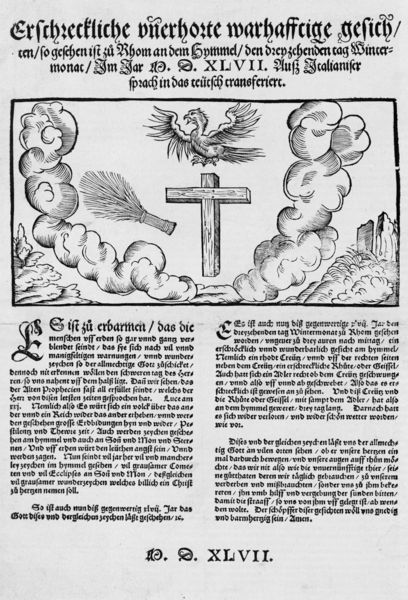
Titel: Erschreckliche vnerhorte warhafftige gesich/ ten/ so gesehen ist
Standort: Zürich.
Institution: Wickiana
Schlagwörter: adler, feuer, flügel, vogel, wolken, landschaft, grau, schwarz, zeichen, zeichnung, gras, wolke, bibel, gefieder, geschichte, rahmen, steine, tod, bild, hügel, kirche, rauch, blatt, pflanze, engel, holzschnitt, schrift, zwei, bündel, getreide, reisig, grafik, graphik, spalten, religious, white, black, old, zahlen, print, deutsch, besen, ruine, buch, burg, kreuz, druck, schnitt, stich, titel, illustration, text, woodcut, zeitung, buchstaben, überschrift, worte, pelikan, buchseite, smoke, cloud, clouds, rocks, roman, sky, bildzeichen, german, ereignis, heilige, grass, absatz, drawing, paper, kupferstich, black and white, castle, ruin, ruins, bird, sketch, allegory, beard, eagle, falcon, fly, flying, fraktur, cross, writing, letter, flugblatt, altdeutsch, drache, wings, letters, kapitel, newspaper, botschaft, latein, lateinisch, prayer, square, what, wörter, römische zahlen, engraving, gothic, draw, religion, mark, dove, book, crucifix, flugschrift, spalte, brush, majuskel, graik, jahreszahlen, meldung, mitteilung, phönix, vpogel, claws, seriendruck, dragon, calligraphy, beak, christian, christianity, bible, page, passion, wing, poster, beast, latin, roman numeral, roman numerals, weuss, words, image, manuscript, middle age, written, date, wheat, broom, printing, emblem, luke, nt, announcement, einleitung, folio, propaganda, symbols, emblemata, ffaktur, broadside, indulgence, news, germna, title, gryffin, pamphlet, icross, germanic, type, grain, x, midevil, write, xl, blackletter, article, numeral, erbarmen, xlvii, mdslvii, zeitschrift, publication, gutenberg, guthenberg bible, rockds, artilel, alt deutsche schrift, feuer#, talons, numerals, 47, eagel, chaff, fenix, römische schriftzeichen, scourge, xkvii, whisk, fegfeuer, pheonix, geier fliegt auf, phonix, 10.0xlvii